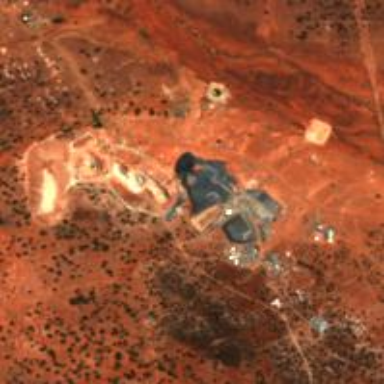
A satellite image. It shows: Industrial area used for mining operations.